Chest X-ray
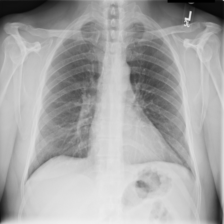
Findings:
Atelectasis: negative
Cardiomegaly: negative
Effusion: negative
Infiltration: negative
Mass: negative
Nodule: negative
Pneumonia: negative
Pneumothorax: negative
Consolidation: negative
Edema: negative
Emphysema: negative
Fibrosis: negative
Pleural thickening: negative
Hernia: negative